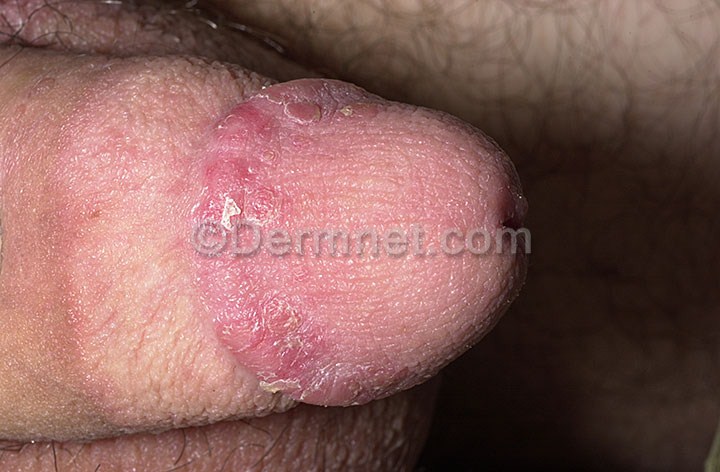
Disease: Psoriasis pictures Lichen Planus and related diseases